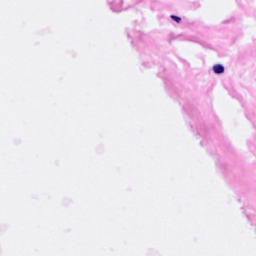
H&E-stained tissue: Breast